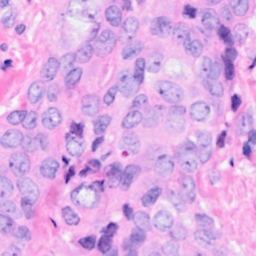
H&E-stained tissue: Breast